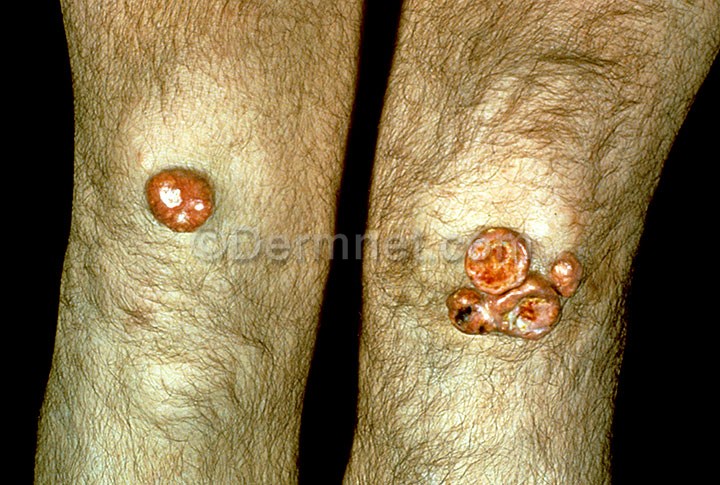
Disease: Systemic Disease